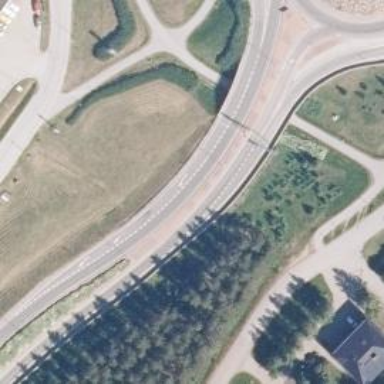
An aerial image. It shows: Asphalt road classified as trunk highway.